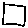
Label: square